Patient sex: F
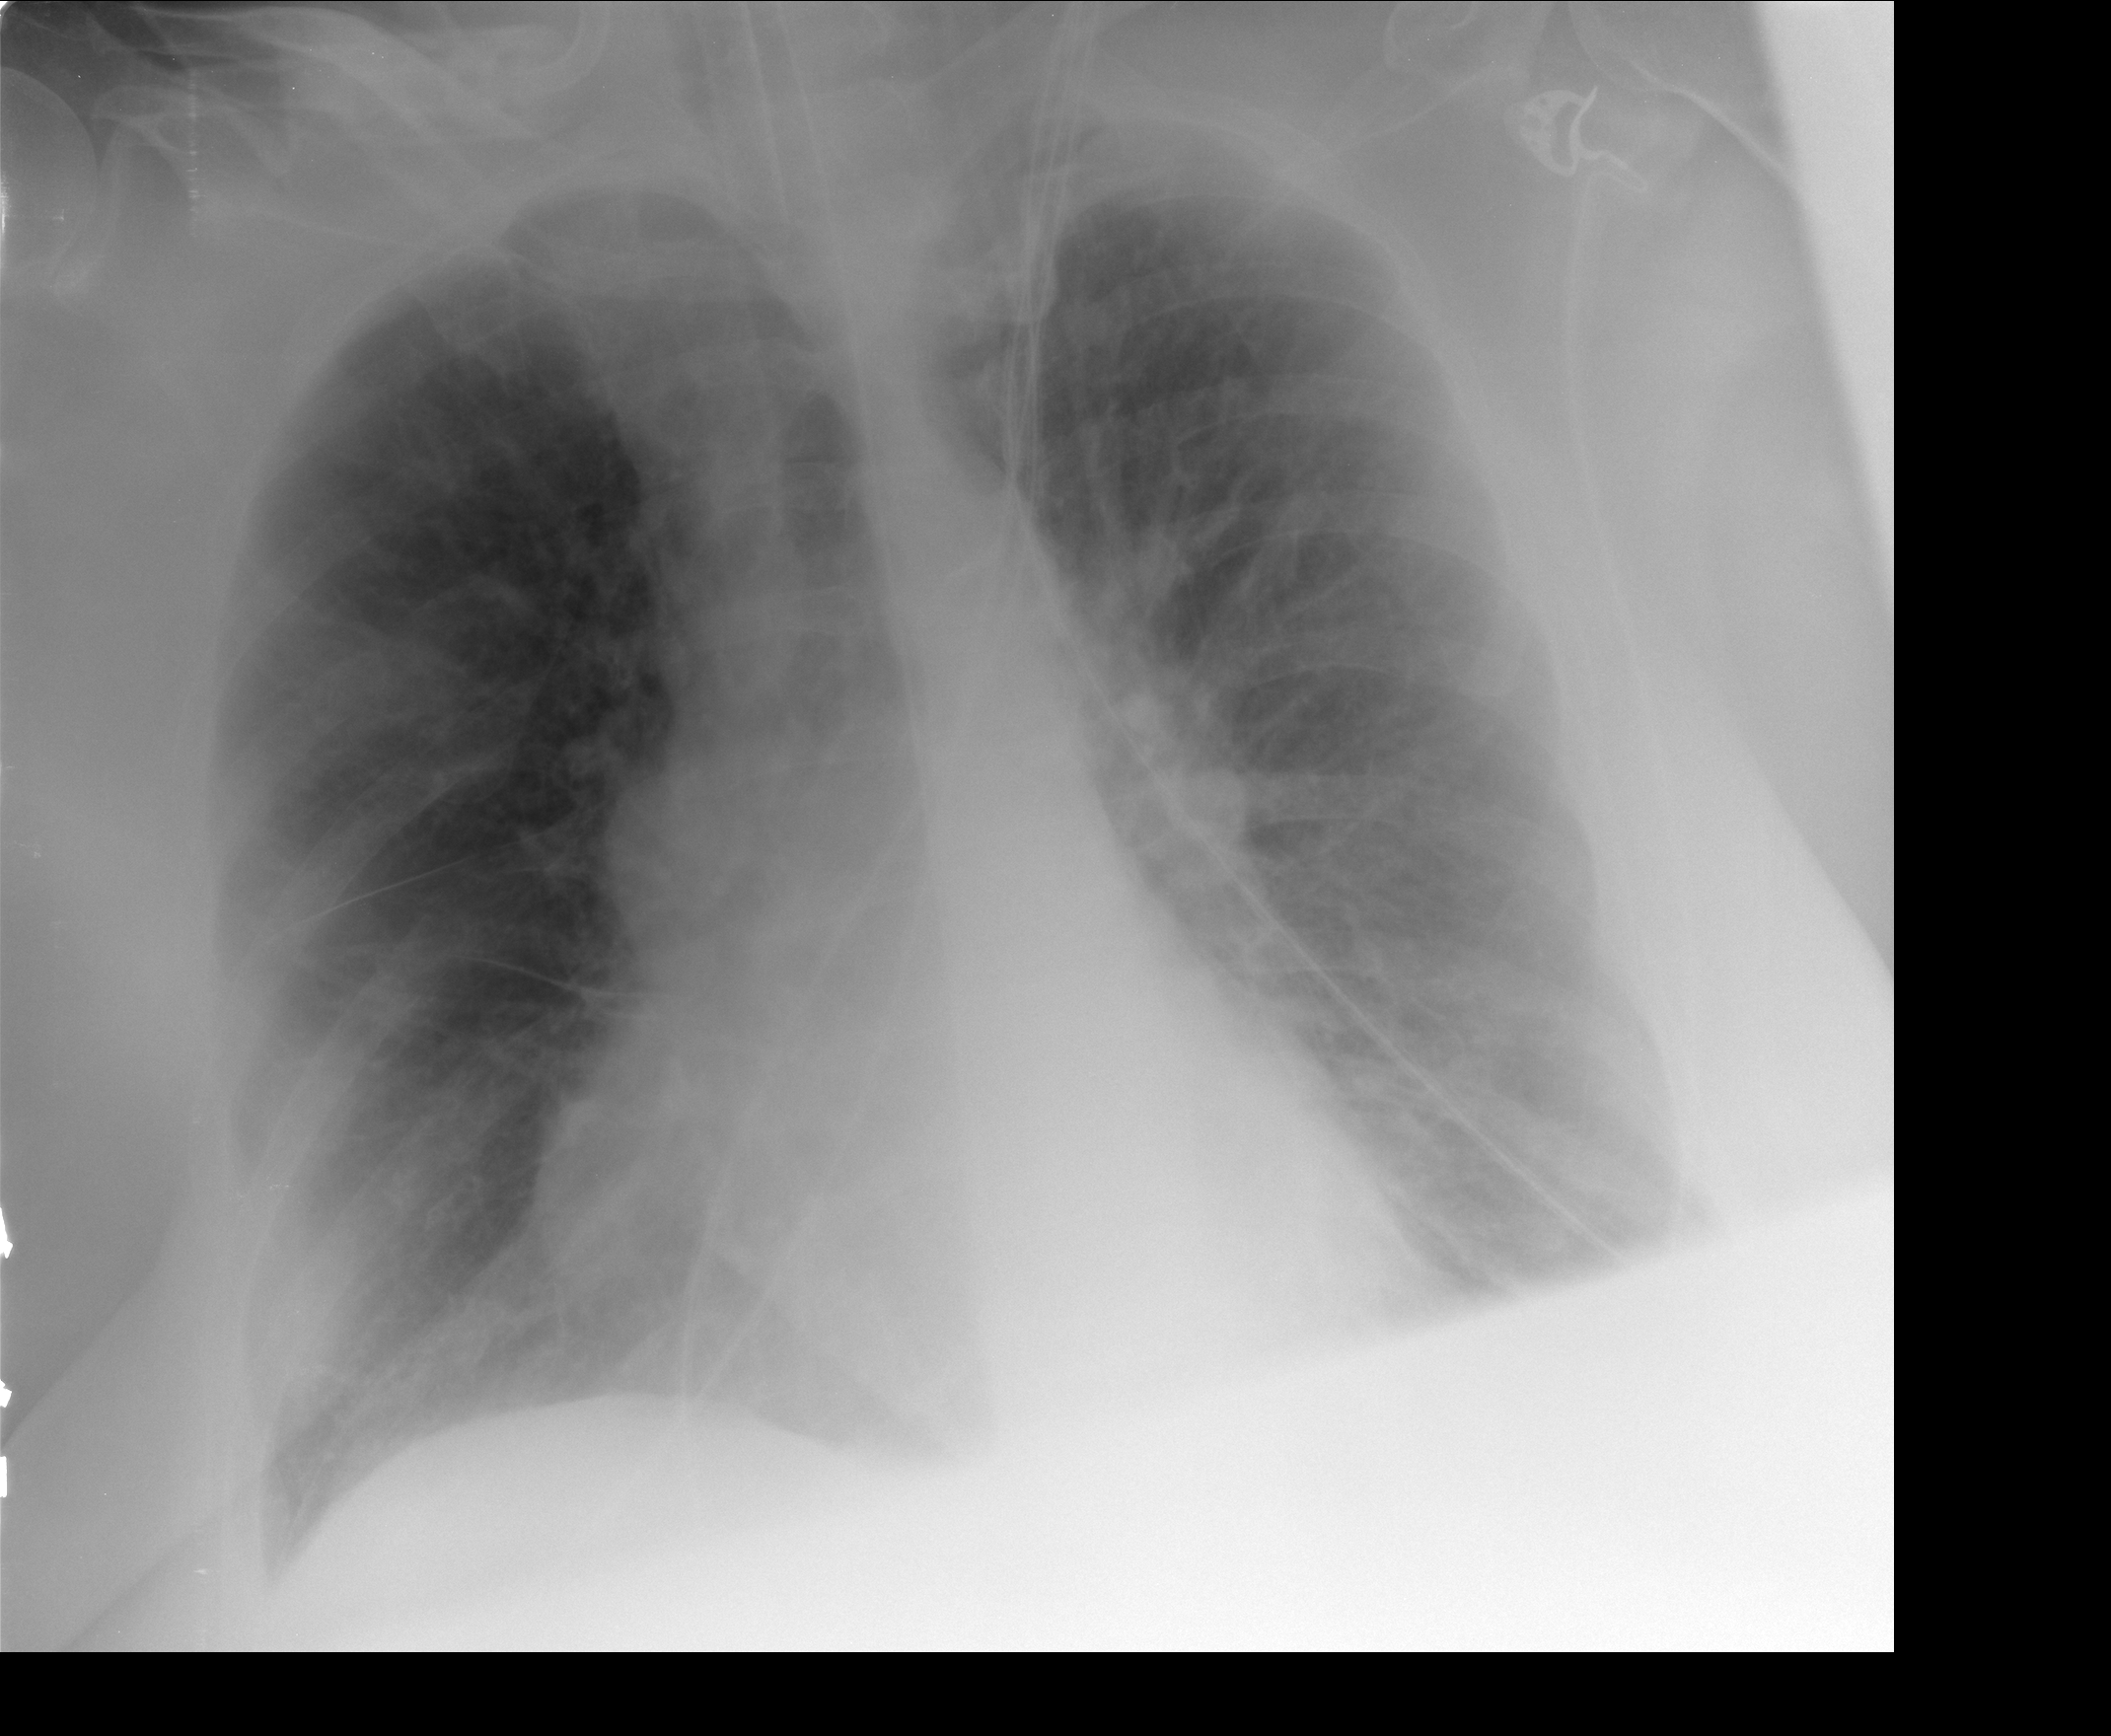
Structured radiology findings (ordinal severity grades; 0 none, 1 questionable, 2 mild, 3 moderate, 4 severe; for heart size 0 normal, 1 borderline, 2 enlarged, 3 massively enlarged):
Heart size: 2
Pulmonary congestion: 2
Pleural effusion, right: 0
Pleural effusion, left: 0
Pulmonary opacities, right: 2
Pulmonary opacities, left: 3
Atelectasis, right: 2
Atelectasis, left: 2